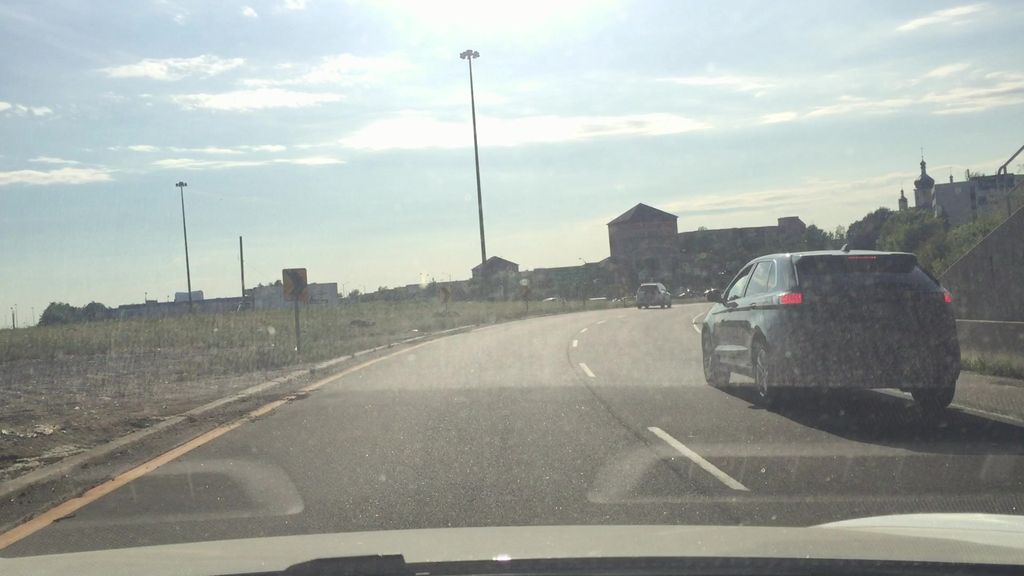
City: toronto